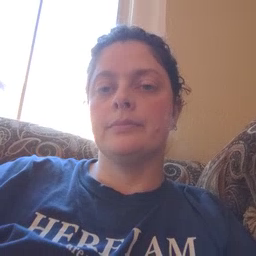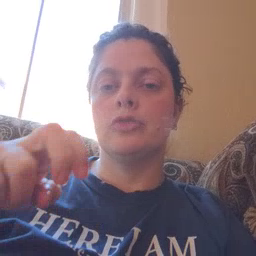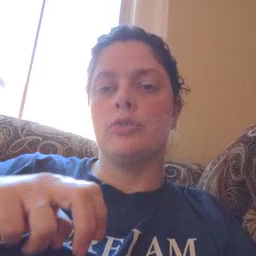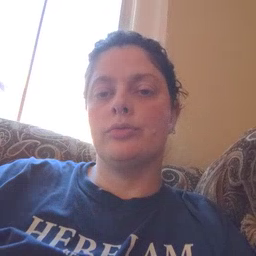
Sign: chair